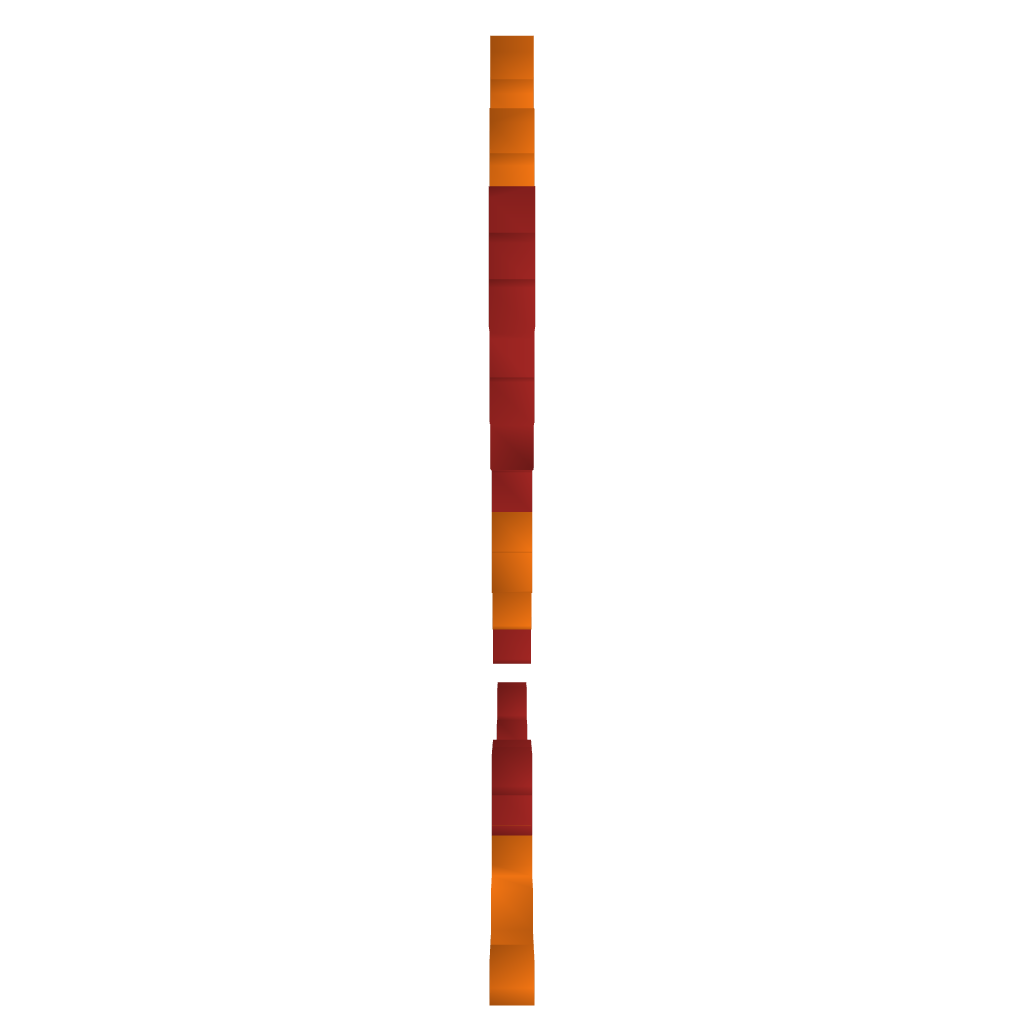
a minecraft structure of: Bombman (ErnieCIII)